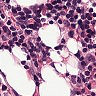
Metastatic tissue present: no